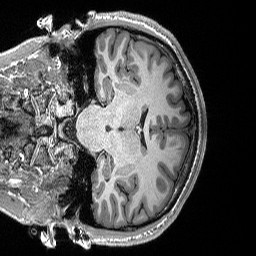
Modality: T1w
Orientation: coronal
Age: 19
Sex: male
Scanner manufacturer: siemens
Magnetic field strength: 3 T
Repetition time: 2.3 s
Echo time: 0.00298 s